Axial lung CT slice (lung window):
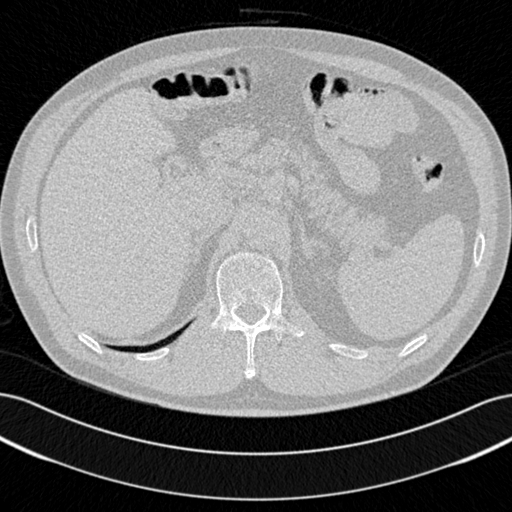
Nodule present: no